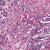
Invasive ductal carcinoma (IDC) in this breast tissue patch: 1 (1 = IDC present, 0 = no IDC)